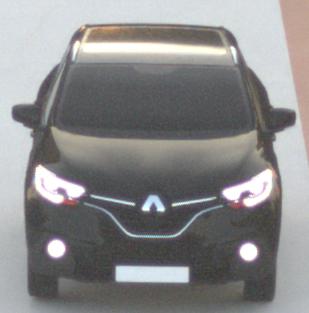
Make: Renault
Model: Kadjar ENERGY TCe 130
Detailed model: Kadjar
Model produced from: 2015/05
Model produced until: 2018/08
Doors: 5
Color: black
Road condition: dry road
Daytime: sunrise or sunset
Contrast: low contrast